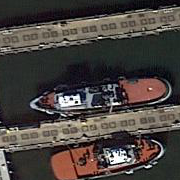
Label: civil